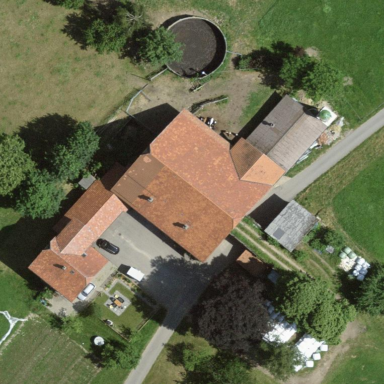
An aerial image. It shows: Farmyard area.